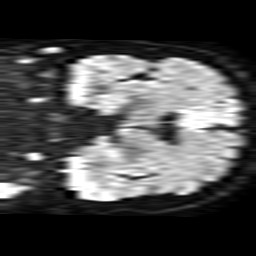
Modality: TRACE
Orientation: coronal
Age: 57
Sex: male
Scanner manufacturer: philips
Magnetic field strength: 1.5 T
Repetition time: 3.646 s
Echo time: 0.09255 s